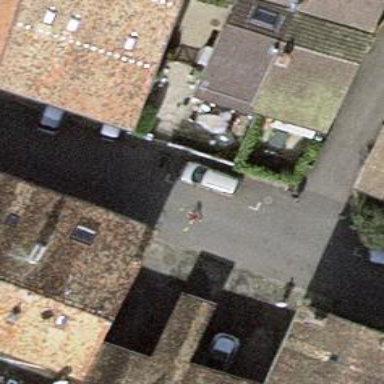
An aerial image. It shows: Asphalt road in living street.